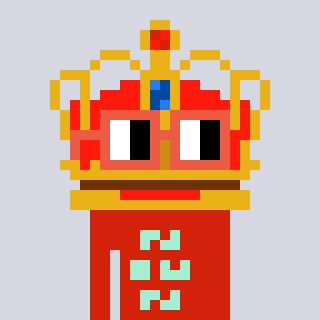
a pixel art character with square orange glasses, a crown-shaped head and a red-colored body on a cool background